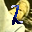
Label: 2